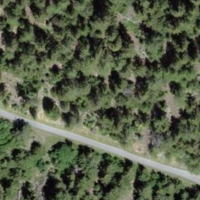
EUNIS habitat code: 43
Species observed at this site:
Jynx torquilla